Question: I am trying to create a grid that allows user to add, edit and delete the record. I have done working for populating grid now I am going to display dialog for add record. But, I don't why it doesn't work. Dialog does not getting displayed.
This is the snapshot of my grid.

and this is my js function
'''
InfoDesk.GridManager.postsGrid = function (gridName, pagerName) {
//Create the grid
$(gridName).jqGrid({
//server url and other ajax stuff
url: '/Admin/Posts',
datatype: 'json',
mtype: 'GET',
height: 'auto',
//Columns
colNames: colNames,
colModel: columns,
//pagination options
toppager: true,
pager: pagerName,
rowNum: 10,
rowList: [10, 20, 30],
//row number columns
rownumbers: true,
rownumWidth: 40,
//default sorting
sortname: 'PostedOn',
sortorder: 'desc',
//display the no. of records message
viewrecords: true,
jsonReader: { repeatitems: false },
afterInsertRow: function (rowid, rowdata, rowelem) {
var tags = rowdata["Tags"];
var tagStr = "";
$.each(tags, function (i, t) {
if (tagStr) tagStr += ", "
tagStr += t.Name;
});
$(gridName).setRowData(rowid, { "Tags": tagStr });
}
});
$(gridName).navGrid(pagerName,
{
cloneToTop: true,
search: false,
add:true
}, editOptions, addOptions, deleteOptions);
};
'''
When I click on add button. Nothing is happening. This is my first project with jqGrid. So, I am completely blank about it.
I have found a fiddle example and modified for navigation bar. It is working fine but, still I could not recognize the issue where i am doing mistake in my code.
<URL>
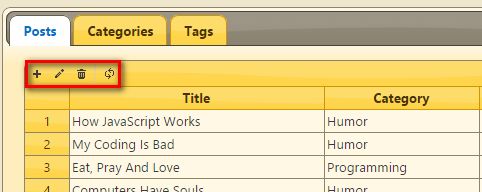
Answer: It seems to me that your main goal to understand how you can correctly use 'navGrid' with top and bottom pagers. So I'll explain exactly how all works.
It's not clear whether you need to add the navigator icons on the top pager or on the both top and bottom pager. It's unclear whether you use the bottom pager at all.
jqGrid have two main option which specify the page: 'pager' and 'toppager' options. To use 'pager' option you need create '<div>' which have 'id' attribute, place the div on the page somewhere and to use the 'id' selector or the id name as the value of 'pager' option. For example you can place '<div id="mypager"></div>' and to use 'pager: "#mypager"' as jqGrid option. If you would use the value of 'pager' option in another supported form: 'pager: "mypager"' or 'pager: $("#mypager")' then jqGrid will the option to id selector. If you would use 'var thePager = $(gridName).jqGrid("getGridParam", "pager");' to get the value of "pager" option directly after the grid is created you will get 'thePager === "#mypager"' independent from the way in which you used input 'pager' parameter.
The option 'toppager' works a little in another way. You should use 'toppager: true' to create the top pager. In the case jqGrid create the corresponding '<div>' itself. The 'id' of the div will be constructed from the id of the grid and the string '_toppager'. So in case of having 'gridName' equal to '#mygrid' you would have the top pager with 'id="mygrid_toppager"'. If you would get the value of 'toppager' option after the grid is created
'''
var theTopPager = $(gridName).jqGrid("getGridParam", "pager");
'''
'true': 'theTopPager' will be equal to '"#mygrid_toppager"' ('gridName + "_toppager"').
The value of the first parameter of 'navGrid' should be the id selector of the pager on which you want to place the navigator buttons. So it should be '$(gridName).navGrid(gridName + "_toppager", ...);' to add the buttons on the top pager and '$(gridName).navGrid(pagerName, ...);' if you want to add buttons on the bottom pager. The usage '$("#grid").navGrid('setGridParam', ...' like you do in jsfiddle demo is wrong because ''setGridParam'' is not the id selector of any pager.
In case if you have (at the bottom and at the top of the grid) you can use 'pager' selector as the first parameter of 'navGrid' and to use additional option 'cloneToTop: true'. By the way the method <URL> which can be used to add custom button don't have any 'cloneToTop: true' option and you would have to specify the id selector of the pager directly.
So if you need create the grid with one top pager only you can remove unneeded jqGrid option 'pager: pagerName' and to use the following code to create the navigator bar with Add, Edit, Delete and Refresh buttons:
'''
$(gridName).navGrid($(gridName).getGridParam("toppager"), { search: false });
'''
If you would like to create grid on both top and bottom pager then you have to use both options of jqGrid 'toppager: true' and 'pager: pagerName' and can use either
'''
$(gridName).navGrid($(gridName).getGridParam("pager"), { search: false });
$(gridName).navGrid($(gridName).getGridParam("toppager"), { search: false });
'''
or the short form
'''
$(gridName).navGrid($(gridName).getGridParam("pager"),
{ search: false, cloneToTop: true });
'''
By the way I use '$(gridName).getGridParam("pager")' instead of 'pagerName' as the parameter of 'navGrid' because I'm not sure whether you use id name (like '"mypager"') or id selector (like '"#mypager"') as the parameter of 'InfoDesk.GridManager.postsGrid'. The method 'navGrid' accept only the id selector.
If you would need to specify additional parameters of form editing methods used during Add, Edit or Delete operation you should specify additional parameters 'editOptions, addOptions, deleteOptions, searchOptions, viewOptions' (see <URL>. You should of cause define the objects 'editOptions, addOptions, deleteOptions, searchOptions, viewOptions' before the usage. The current code which you posted don't contains the definition of the option.
: By the way I implemented some new features in the fork of jqGrid which I publish on GitHub <URL>.